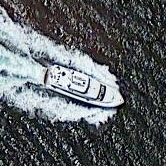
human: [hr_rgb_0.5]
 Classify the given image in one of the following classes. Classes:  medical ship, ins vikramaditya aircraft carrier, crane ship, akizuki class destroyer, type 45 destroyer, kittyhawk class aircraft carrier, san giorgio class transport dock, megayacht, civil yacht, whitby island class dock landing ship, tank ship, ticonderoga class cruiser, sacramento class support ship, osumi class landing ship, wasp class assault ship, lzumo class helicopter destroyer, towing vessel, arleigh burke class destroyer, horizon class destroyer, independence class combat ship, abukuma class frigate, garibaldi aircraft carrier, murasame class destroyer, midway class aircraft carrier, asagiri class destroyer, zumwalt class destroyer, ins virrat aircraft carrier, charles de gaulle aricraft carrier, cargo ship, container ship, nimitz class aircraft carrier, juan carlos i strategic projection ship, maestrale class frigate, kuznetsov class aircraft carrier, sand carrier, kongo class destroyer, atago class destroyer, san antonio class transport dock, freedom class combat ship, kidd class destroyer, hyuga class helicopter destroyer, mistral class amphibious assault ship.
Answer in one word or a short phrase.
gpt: Civil yacht